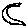
Label: moon